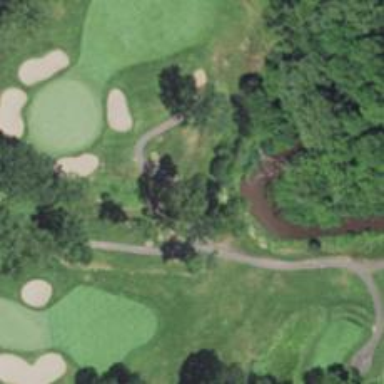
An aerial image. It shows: Path for both roads and golfers.